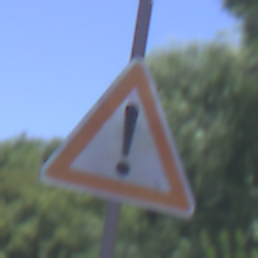
Verkehrszeichen: Gefahrenstelle
Umgebung: Outdoor, Nature
Tageszeit: Midday
Wetter: Clear
Licht: Natural
Jahreszeit: Summer
Kontrast: HighContrast